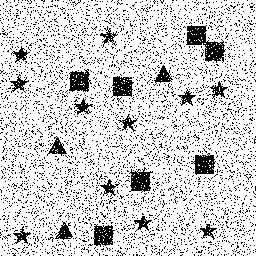
Squares: 7
Triangles: 3
Stars: 11
Total shapes: 21